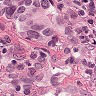
Metastatic tissue present: yes